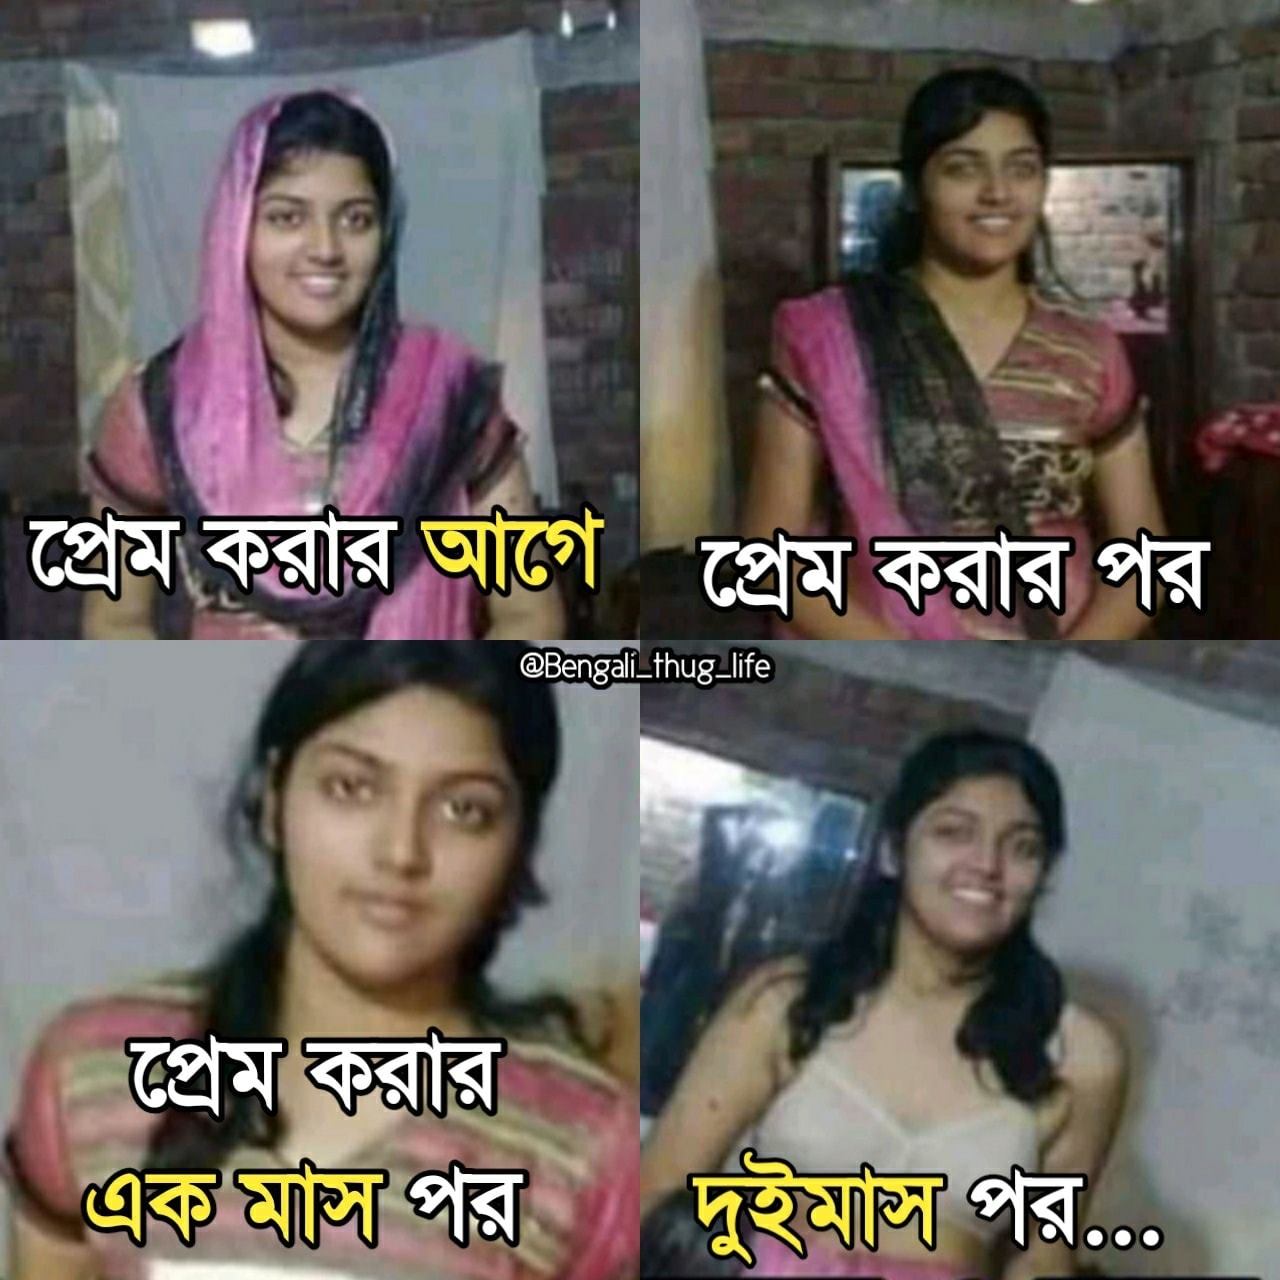
Text: প্রেম করার আগে    প্রেম করার পর    প্রেম করার এক মাস পর     দুইমাস পর
Label: Hate
Hate category: Personal Offence
Targeted group: Individual